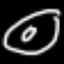
Label: donut